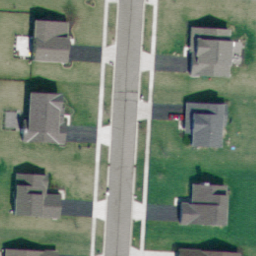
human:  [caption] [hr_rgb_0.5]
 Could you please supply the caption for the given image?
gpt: Many houses arranged neatly with lawn surrounded in the medium residential area .

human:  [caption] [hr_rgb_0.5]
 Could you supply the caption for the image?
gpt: It is a medium residential area .

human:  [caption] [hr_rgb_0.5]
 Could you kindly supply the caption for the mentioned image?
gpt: A medium residential area with houses arranged neatly .

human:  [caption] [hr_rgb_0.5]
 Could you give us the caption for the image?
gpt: A medium residential area with a road goes through this area .

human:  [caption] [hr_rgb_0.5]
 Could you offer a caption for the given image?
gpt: This is a medium residential area with a road goes through this area .